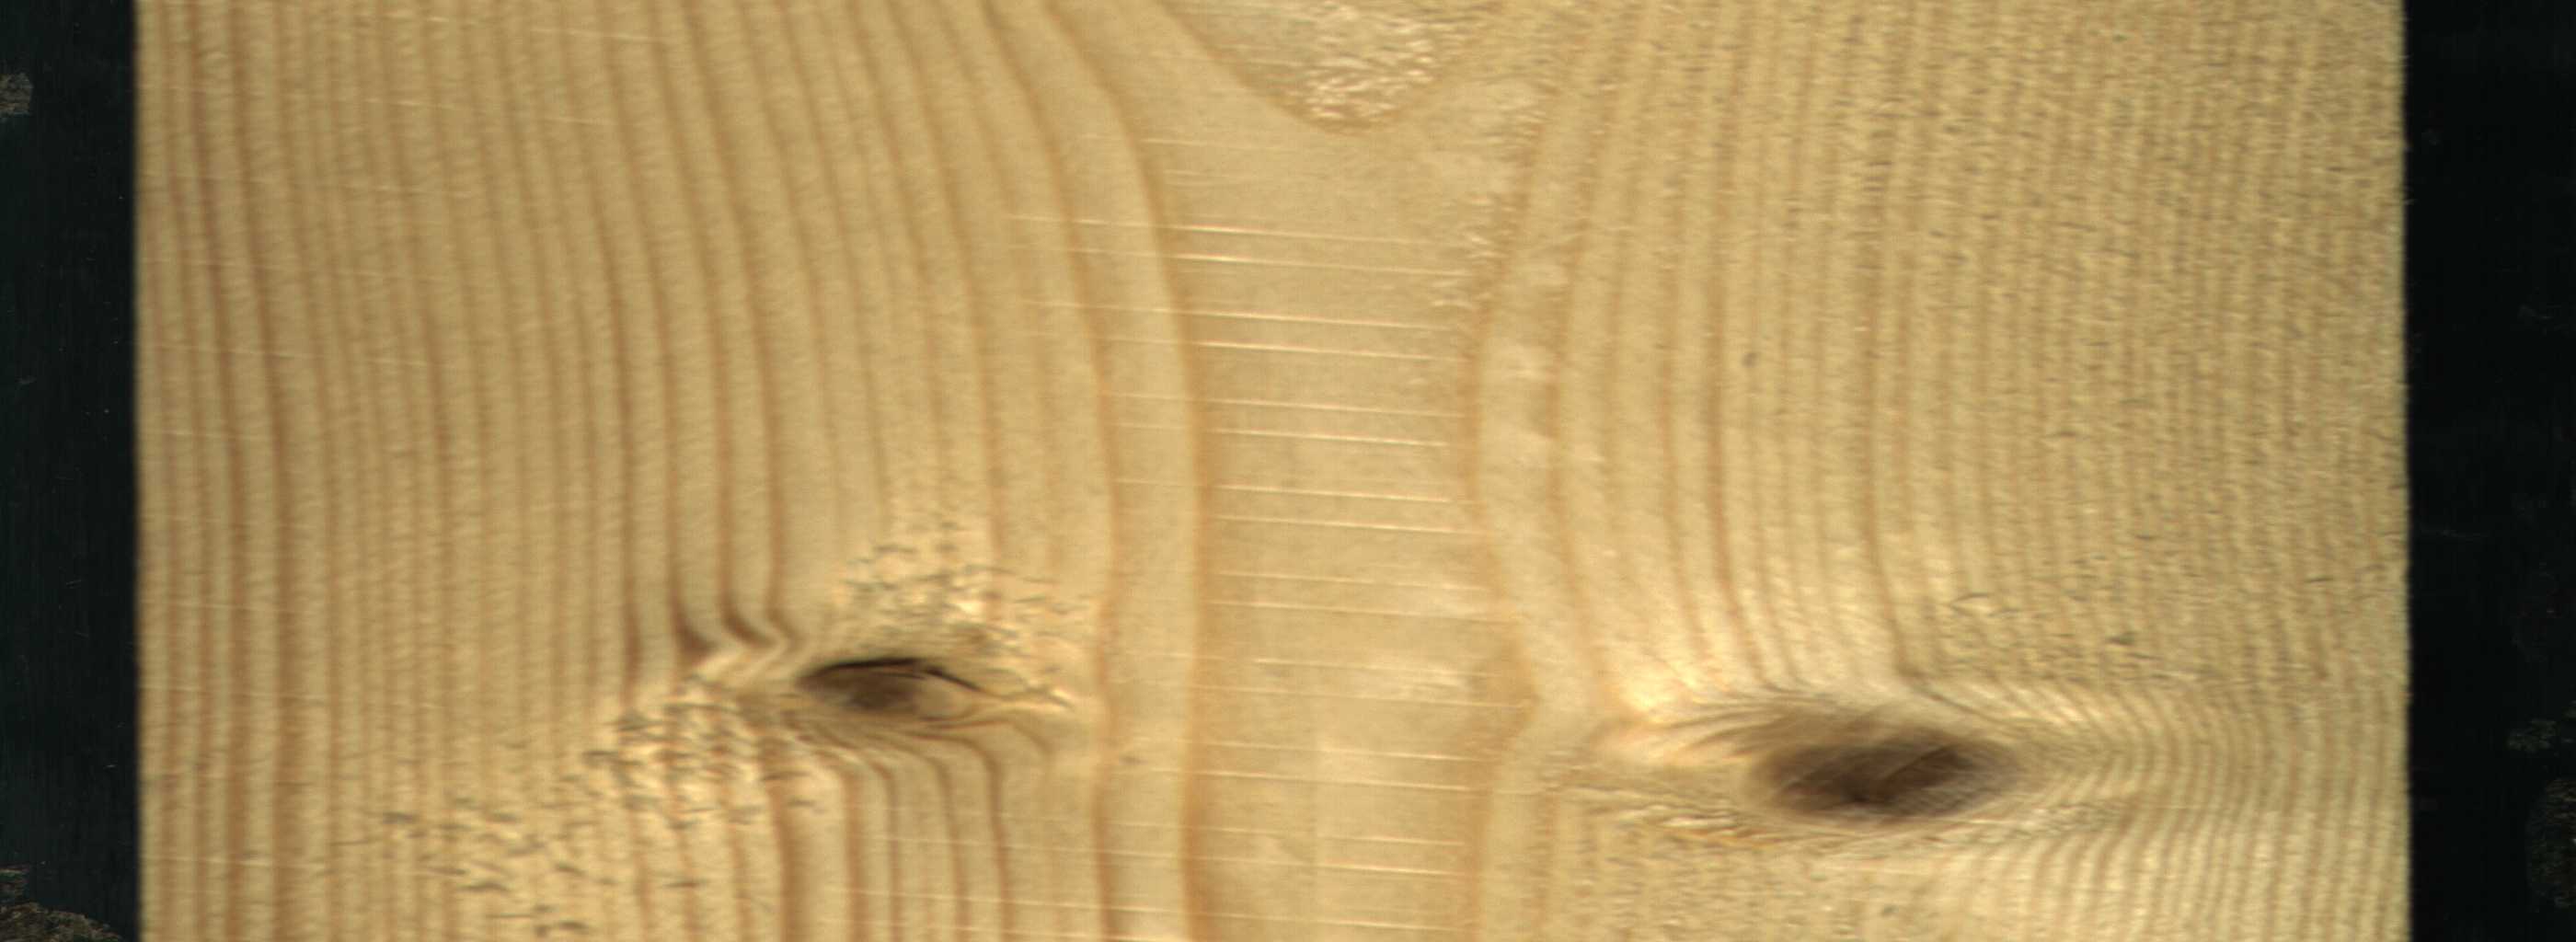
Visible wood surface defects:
Live_Knot
Live_Knot